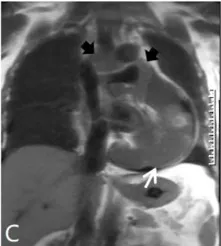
(C) Half-Fourier single-shot turbo spin-echo MRI coronal image showing the tumor-encased superior vena cava, ascending aorta, and pulmonary trunk (black arrows).
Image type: radiology (mri)